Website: walmart
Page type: cart
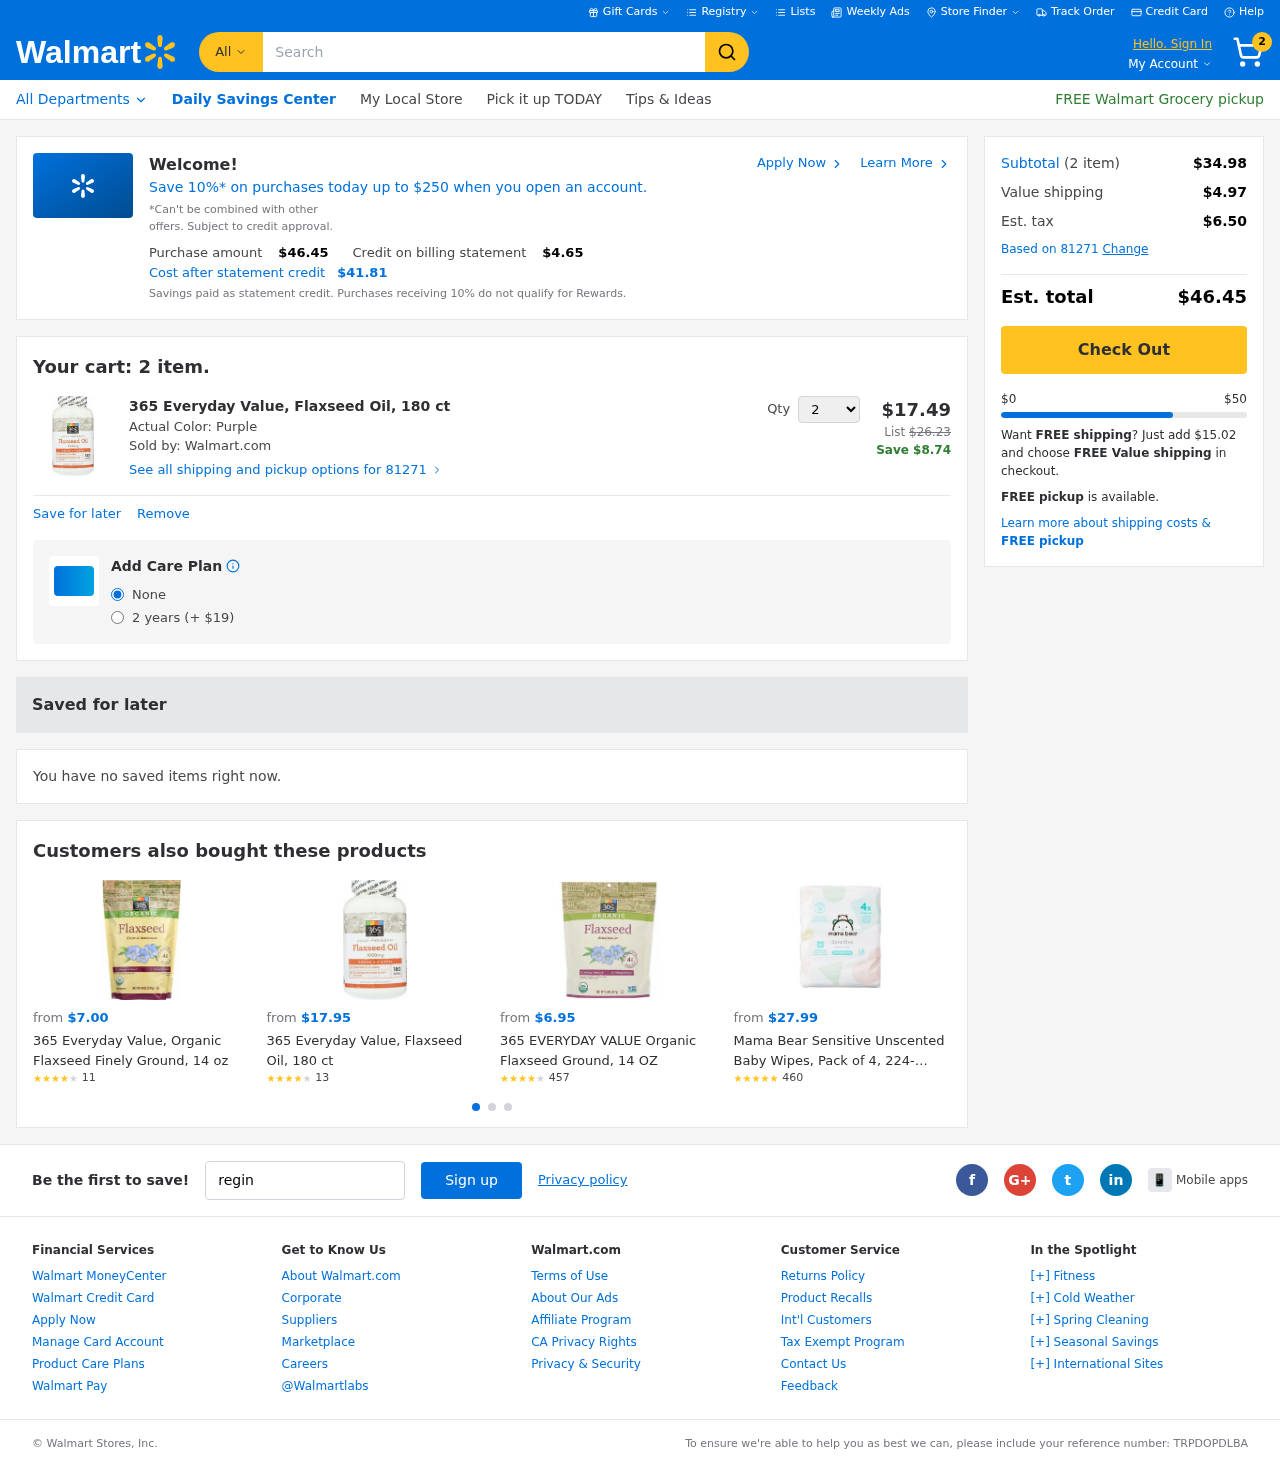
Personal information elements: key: PII_EMAIL
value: regina_alexander@gmail.com
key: PII_POSTCODE
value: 81271
Product elements: key: PRODUCT1_NAME
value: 365 Everyday Value, Flaxseed Oil, 180 ct
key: PRODUCT1_PRICE
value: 17.49
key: PRODUCT1_QUANTITY
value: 2
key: PRODUCT2_NAME
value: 365 Everyday Value, Organic Flaxseed Finely Ground, 14 oz
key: PRODUCT2_NUM_RATINGS
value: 11
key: PRODUCT2_PRICE
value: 7
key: PRODUCT2_RATING
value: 3.7
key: PRODUCT3_NAME
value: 365 Everyday Value, Flaxseed Oil, 180 ct
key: PRODUCT3_NUM_RATINGS
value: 13
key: PRODUCT3_PRICE
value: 17.95
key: PRODUCT3_RATING
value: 4.3
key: PRODUCT4_NAME
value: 365 EVERYDAY VALUE Organic Flaxseed Ground, 14 OZ
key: PRODUCT4_NUM_RATINGS
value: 457
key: PRODUCT4_PRICE
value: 6.95
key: PRODUCT4_RATING
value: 3.6
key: PRODUCT5_NAME
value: Mama Bear Sensitive Unscented Baby Wipes, Pack of 4, 224-Count
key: PRODUCT5_NUM_RATINGS
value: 460
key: PRODUCT5_PRICE
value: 27.99
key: PRODUCT5_RATING
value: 4.5
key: PRODUCT1_ORIGINAL_PRICE
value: $26.23
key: PRODUCT1_SAVINGS
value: Save $8.74
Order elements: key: ORDER_NUM_ITEMS
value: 2
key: ORDER_TOTAL
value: $46.45
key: PROMO_TOTAL_AFTER_CREDIT
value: $41.81
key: ORDER_SUBTOTAL
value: $34.98
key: ORDER_SHIPPING_COST
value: $4.97
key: ORDER_TAX
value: $6.50
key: FREE_SHIPPING_REMAINING
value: $15.02
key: ORDER_REFERENCE_NUMBER
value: TRPDOPDLBA
Search elements: key: HEADER_SEARCH
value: Search
Other elements: key: PROMO_CREDIT
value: $4.65